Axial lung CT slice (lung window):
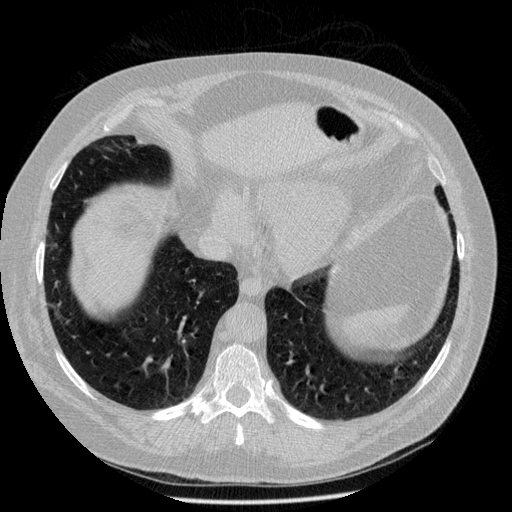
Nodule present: no